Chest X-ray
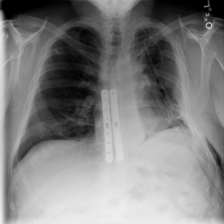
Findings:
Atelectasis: negative
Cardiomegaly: negative
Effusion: negative
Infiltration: negative
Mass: negative
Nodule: negative
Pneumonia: negative
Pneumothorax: positive
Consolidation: negative
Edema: negative
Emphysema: negative
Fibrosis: negative
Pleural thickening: negative
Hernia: negative